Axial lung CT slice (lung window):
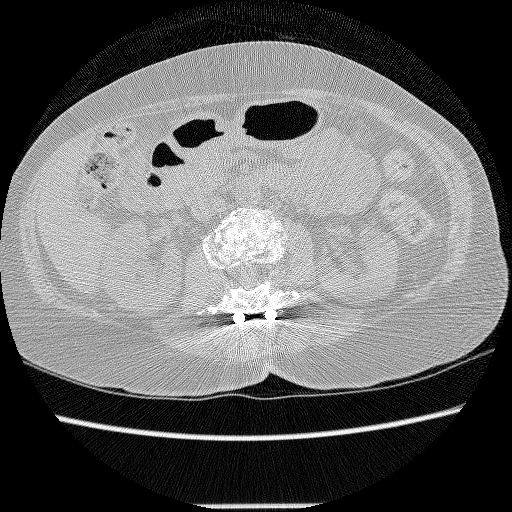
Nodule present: no